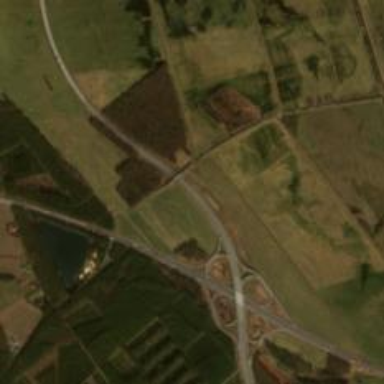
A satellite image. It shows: Motorway junction.